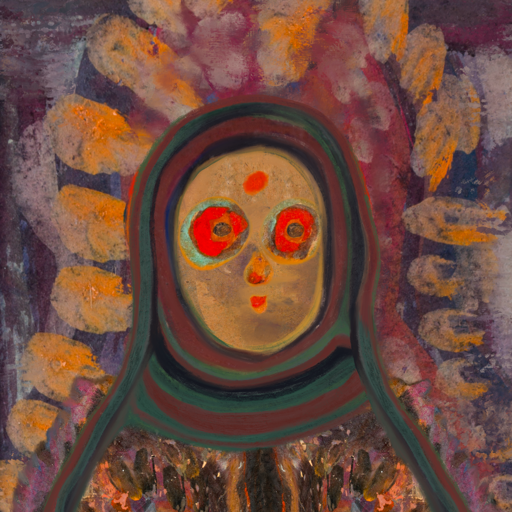
Background: Doll, Head And Neck Front: In_The_Sun, Face Front: Sisters, Bust: Gypsy_Queen, Hair Front: Sisters, Head Accessory: After_Raid_Scarf, Second Necklace: Blank, Necklace: Blank, Baby: Blank